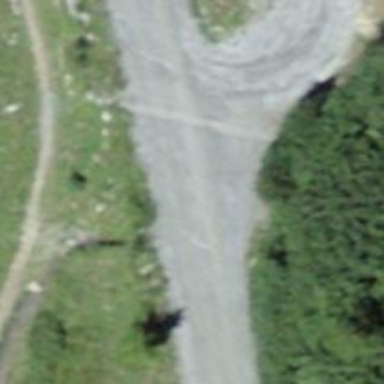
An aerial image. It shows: Downhill track with grade2 compacted surface.